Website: crate-barrel
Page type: stored-credit-cards
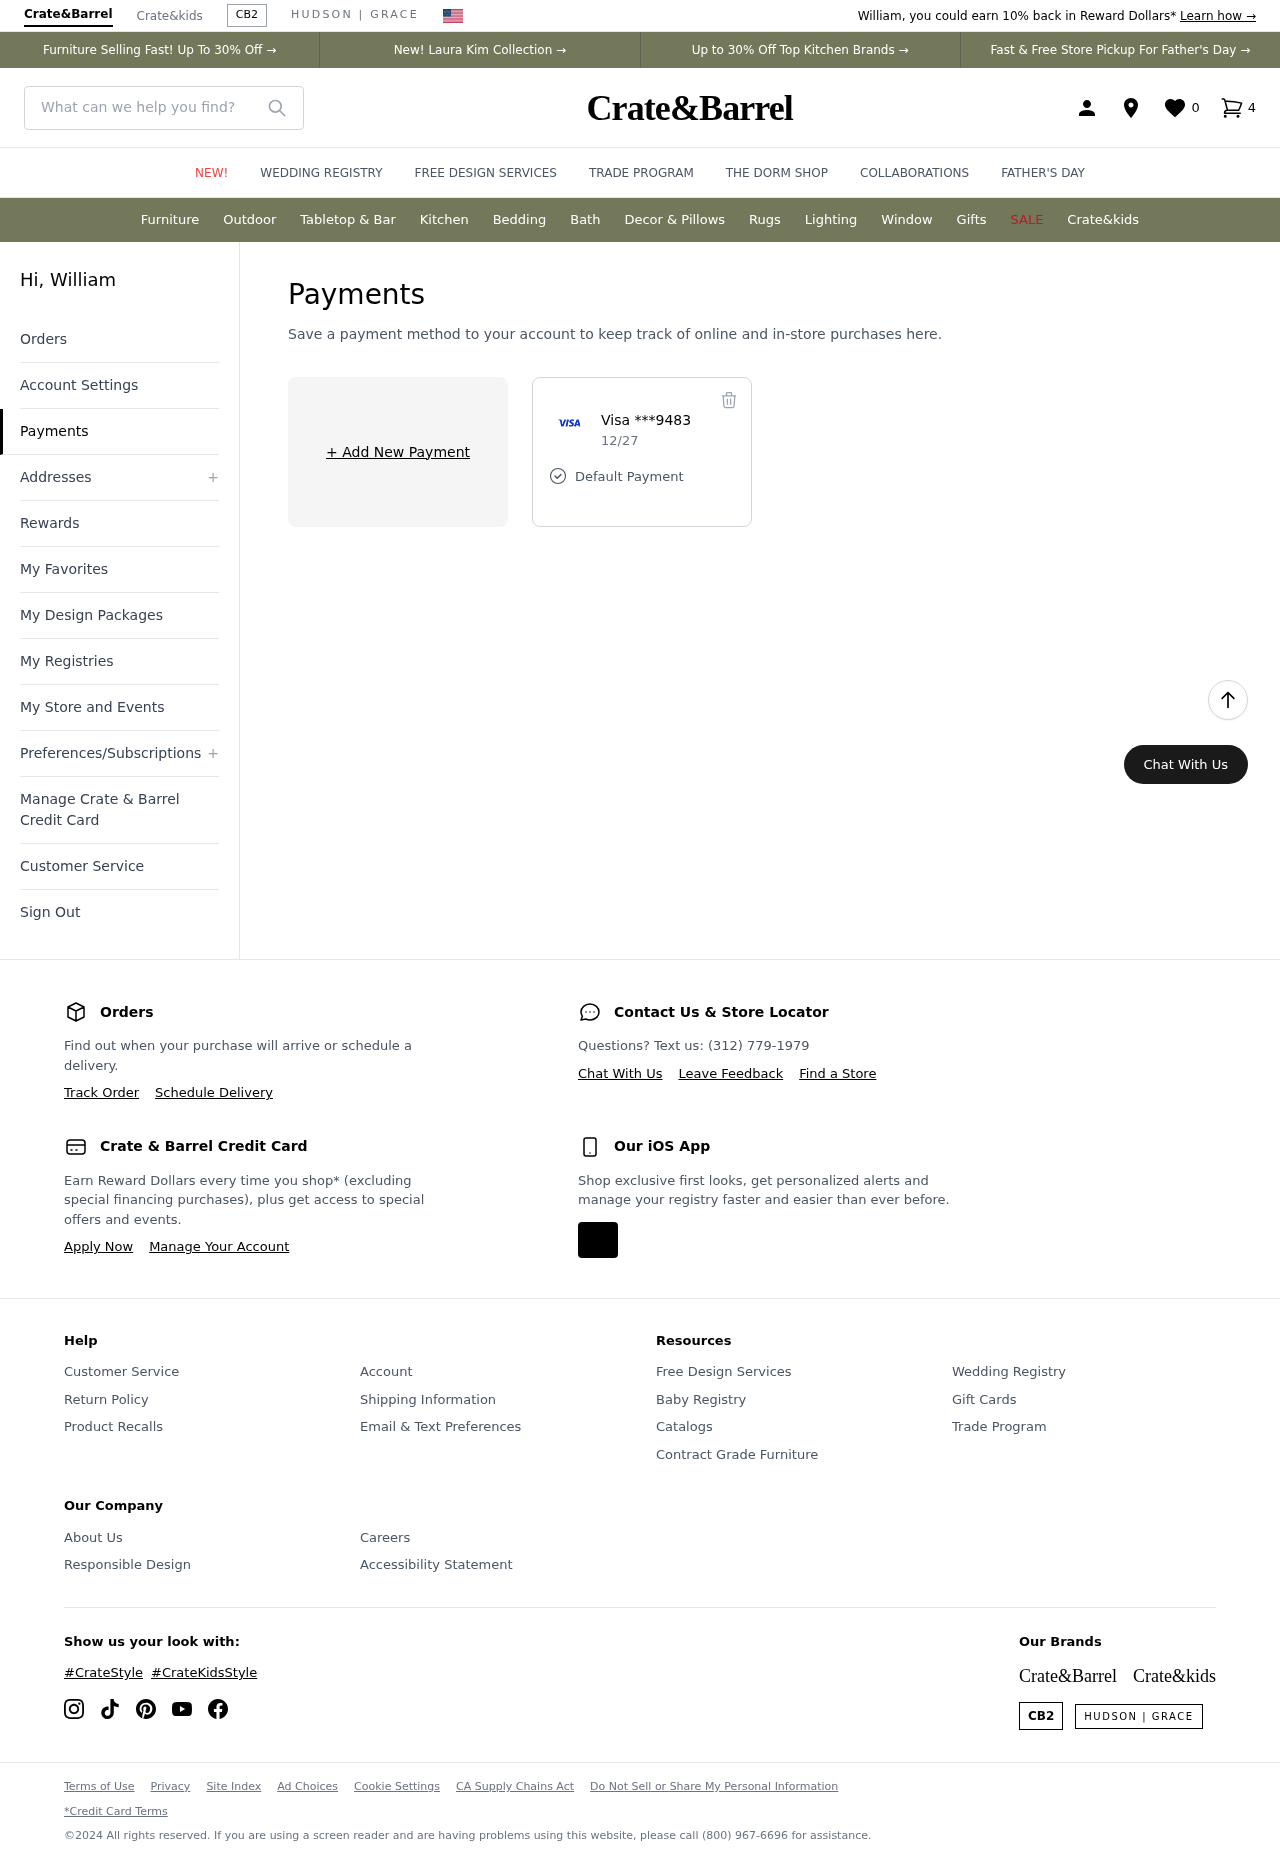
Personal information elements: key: PII_CARD_EXPIRY
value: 12/27
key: PII_CARD_LAST4
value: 9483
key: PII_CARD_TYPE
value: Visa
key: PII_FIRSTNAME
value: William
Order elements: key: ORDER_NUM_ITEMS
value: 4
Search elements: key: HEADER_SEARCH
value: What can we help you find?
Other elements: key: FAVORITES_COUNT
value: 0